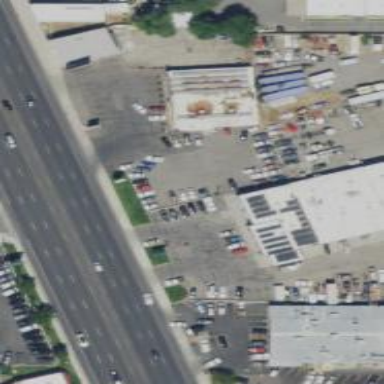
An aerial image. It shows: Commercial building.